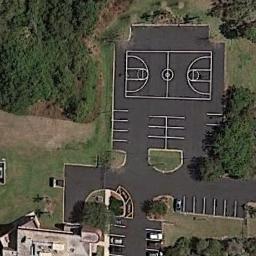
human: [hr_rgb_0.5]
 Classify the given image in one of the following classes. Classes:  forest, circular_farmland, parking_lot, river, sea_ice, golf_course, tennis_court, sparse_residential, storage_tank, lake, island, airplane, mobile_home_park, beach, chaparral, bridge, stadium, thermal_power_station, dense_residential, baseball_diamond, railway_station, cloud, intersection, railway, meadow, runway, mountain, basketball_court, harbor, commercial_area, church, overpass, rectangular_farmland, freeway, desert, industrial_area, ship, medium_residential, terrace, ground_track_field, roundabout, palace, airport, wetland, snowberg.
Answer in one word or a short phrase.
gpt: basketball_court